Interaction volume radius: 5 \u00c5
Interaction volume height: 10 \u00c5
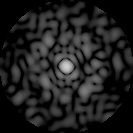
Disorder parameter: 0.8007